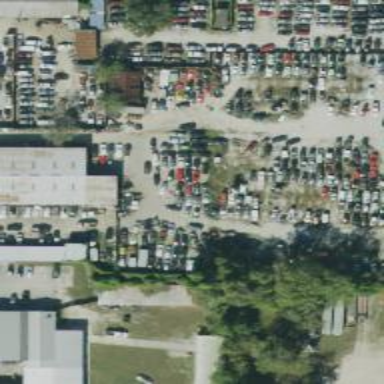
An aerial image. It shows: Industrial area designated as scrap yard.